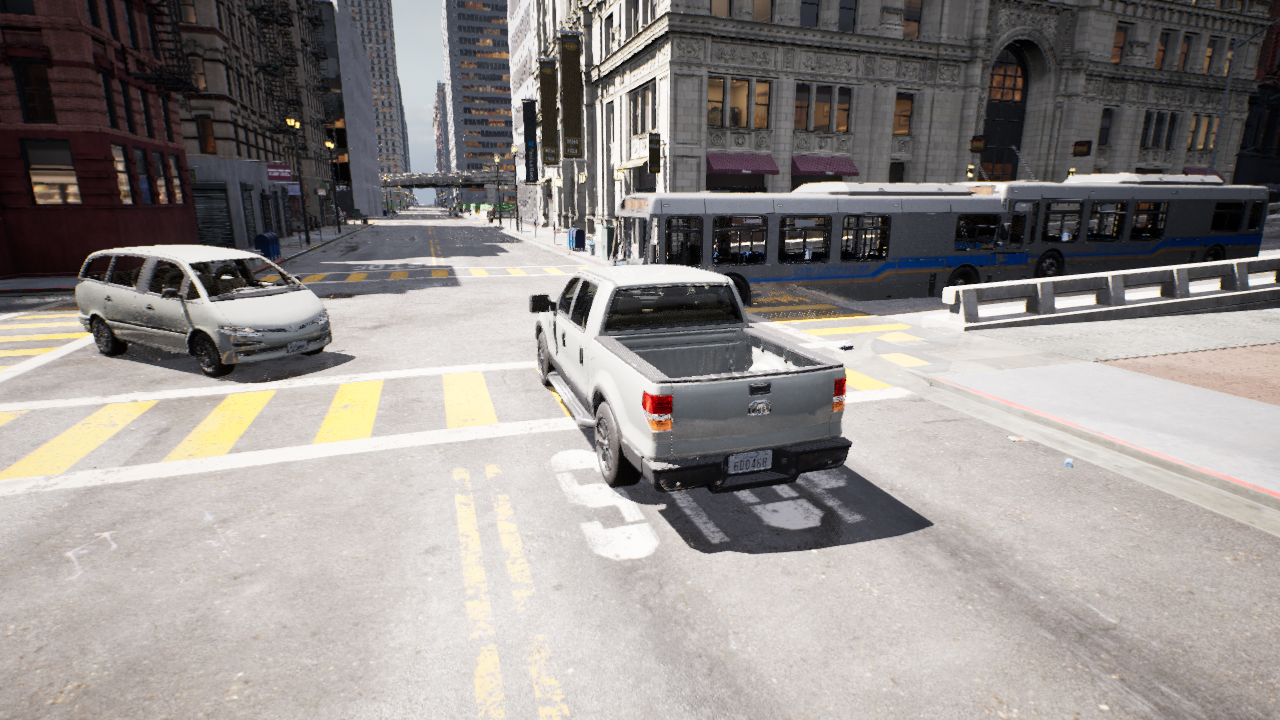
Venue: residential
Lighting: clear day
Vehicle rig: pickup